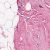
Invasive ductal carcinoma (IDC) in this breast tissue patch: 0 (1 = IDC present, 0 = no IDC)